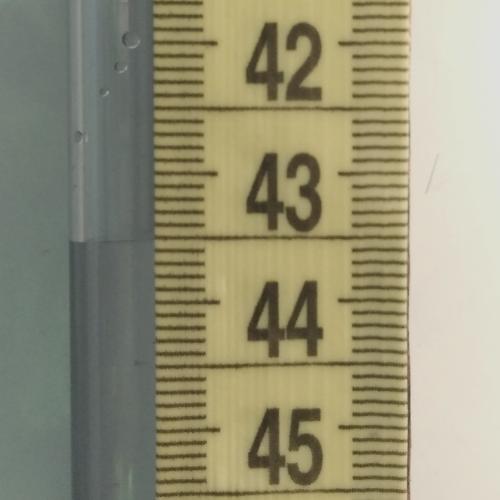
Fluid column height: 43.5 cm